Question: Suppose i have the following array with strings:
'$scope.open_slots = ["00","10","50"]', and i would like to have the following results:

without doing this : '$scope.open_slots = ["00 minutes","10 minutes","50 minutes"]'
how can i just add suffix to each item in the select option list?
this is my code:
'''
<select data-ng-model="minutes_per_slot" data-ng-options="item for item in open_slots"></select>
'''
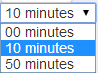
Answer: You can do it using the 'as' part of the 'ngOptions':
'''
ng-options="slot as slot+' minutes' for slot in open_slots">
'''
---
See, also, this <URL>.